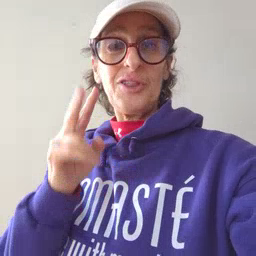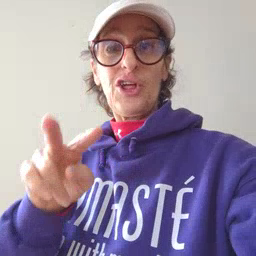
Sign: look